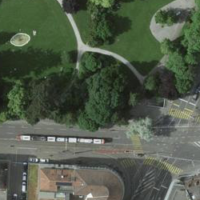
EUNIS habitat code: 53
Species observed at this site:
Certhia brachydactyla
Phylloscopus collybita
Corvus corone
Leptoglossus occidentalis
Cyanistes caeruleus
Parus major
Ilex aquifolium
Erithacus rubecula
Sitta europaea
Passer domesticus
Symphoricarpos albus
Columba livia
Motacilla alba
Turdus merula